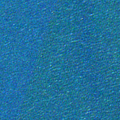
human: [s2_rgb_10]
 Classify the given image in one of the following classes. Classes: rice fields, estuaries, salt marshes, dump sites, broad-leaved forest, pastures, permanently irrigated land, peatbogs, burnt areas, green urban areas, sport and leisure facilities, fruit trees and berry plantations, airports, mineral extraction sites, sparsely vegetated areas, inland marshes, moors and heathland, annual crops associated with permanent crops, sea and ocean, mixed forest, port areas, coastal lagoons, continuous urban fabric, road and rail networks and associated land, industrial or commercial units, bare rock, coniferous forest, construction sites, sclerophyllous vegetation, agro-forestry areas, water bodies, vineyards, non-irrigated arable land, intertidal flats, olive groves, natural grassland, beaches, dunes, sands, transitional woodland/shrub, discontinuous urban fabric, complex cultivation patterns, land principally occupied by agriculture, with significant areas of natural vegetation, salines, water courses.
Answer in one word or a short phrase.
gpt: sea and ocean